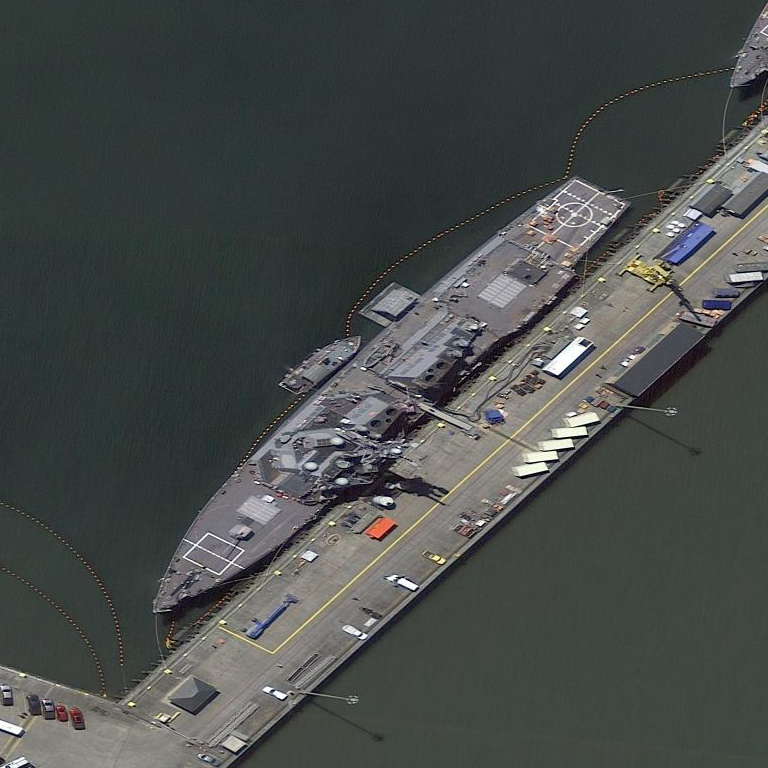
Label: destroyer